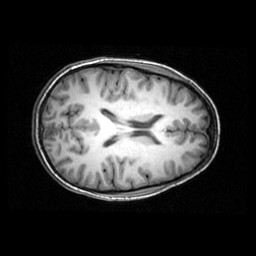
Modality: T1w
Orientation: axial
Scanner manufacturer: ge
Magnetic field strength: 3 T
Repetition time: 0.009036 s
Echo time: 0.00184 s